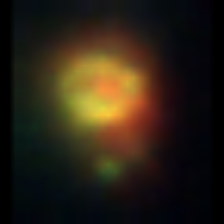
Taxon: NanoPlankton
Group: Other